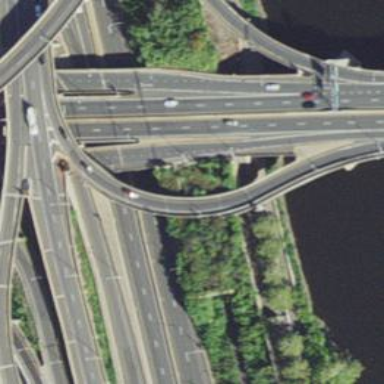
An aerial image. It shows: Bridge over motorway_link.